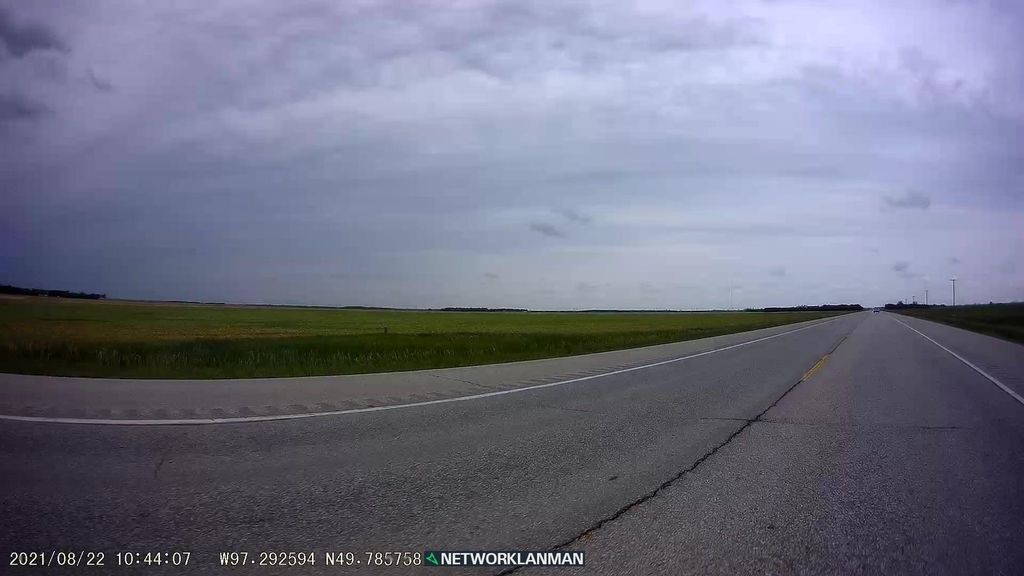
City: winnipeg